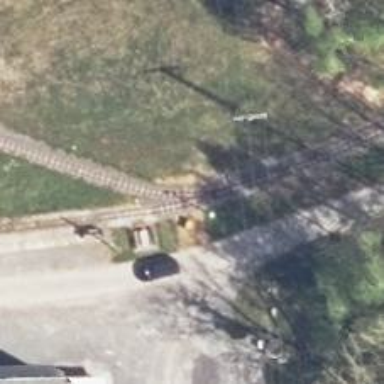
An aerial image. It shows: Railway switch.